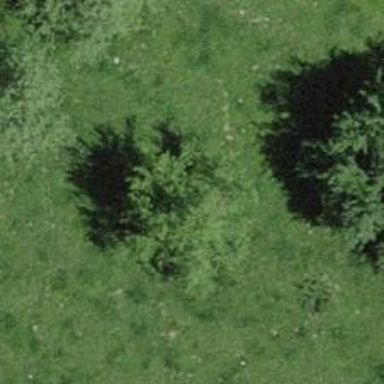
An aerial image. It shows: Agricultural area with deciduous broadleaved trees.